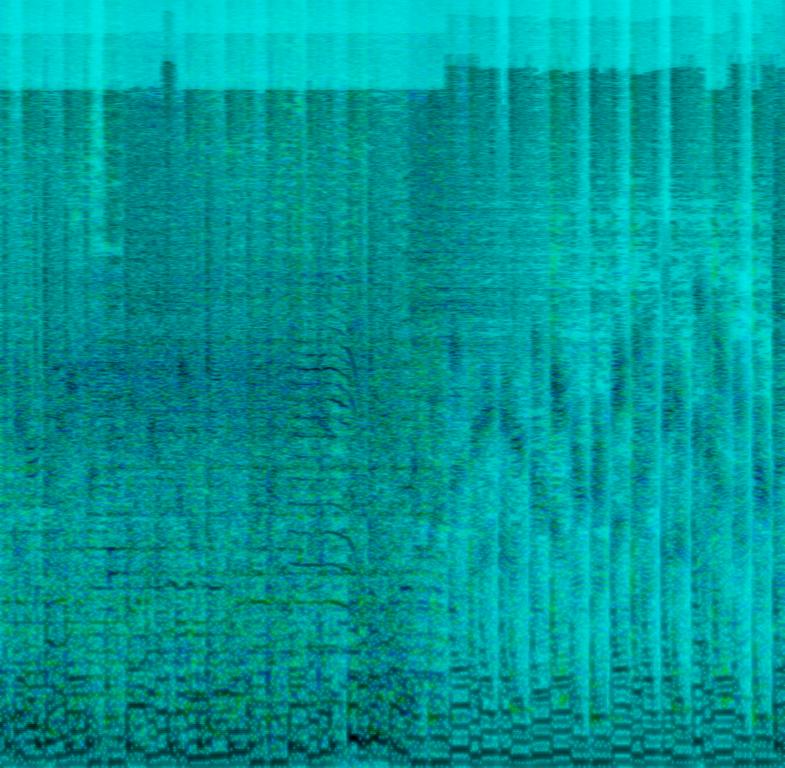
This instrumental funk song is a low quality recording. This song starts off with a bass playing a funky and groovy lick accompanied by a percussion playing a fill. Then a synth plays a lead using string sounds. This is accompanied by distortion guitars playing power chords. The bass continues to play funky fills and the percussion continues to play a fast beat. This song can be played in an action sequence in a movie.